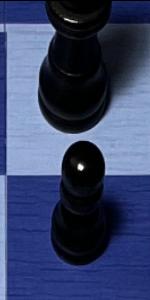
Label: Pawn_Black